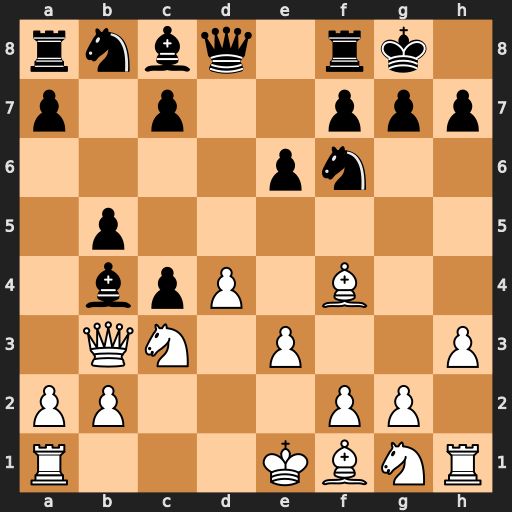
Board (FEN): rnbq1rk1/p1p2ppp/4pn2/1p6/1bpP1B2/1QN1P2P/PP3PP1/R3KBNR
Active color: w
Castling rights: KQ
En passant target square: -
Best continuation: Qxb4